Interaction volume radius: 10 \u00c5
Interaction volume height: 10 \u00c5
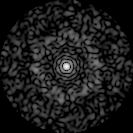
Disorder parameter: 0.8245